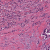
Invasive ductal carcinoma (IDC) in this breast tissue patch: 1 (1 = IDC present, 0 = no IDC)